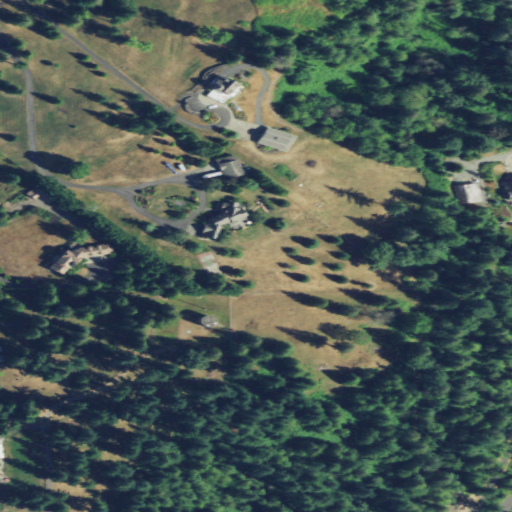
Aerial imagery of mountain in Washington named Stanridge Hill containing mixed forest, shrub, low intensity development, open development, grassland, and evergreen forest